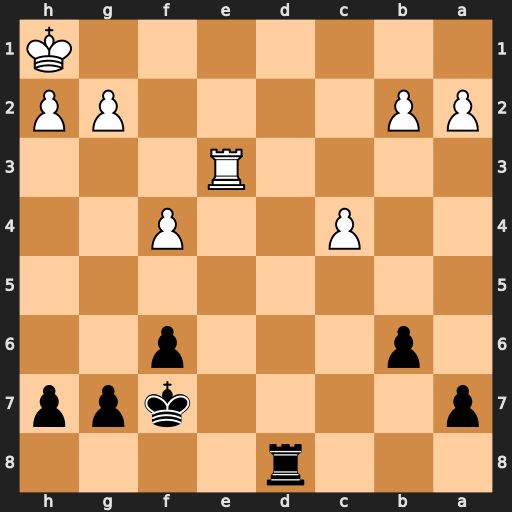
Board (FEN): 3r4/p4kpp/1p3p2/8/2P2P2/4R3/PP4PP/7K
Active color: b
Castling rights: -
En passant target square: -
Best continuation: Rd1+ Re1 Rxe1#